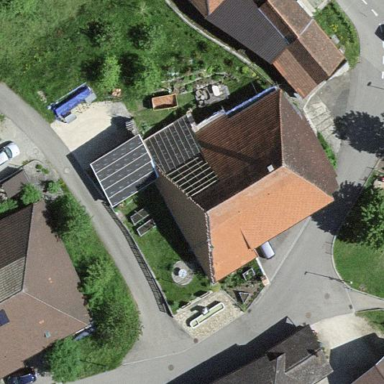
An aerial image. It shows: Farm building.